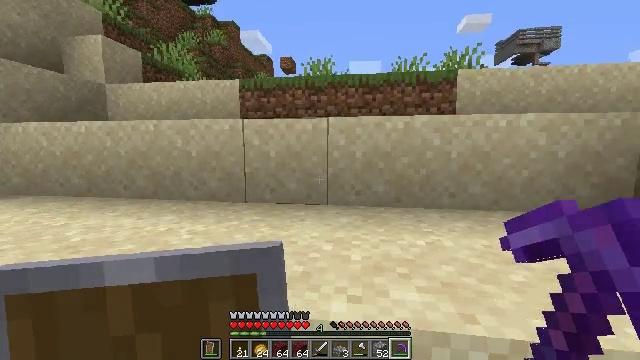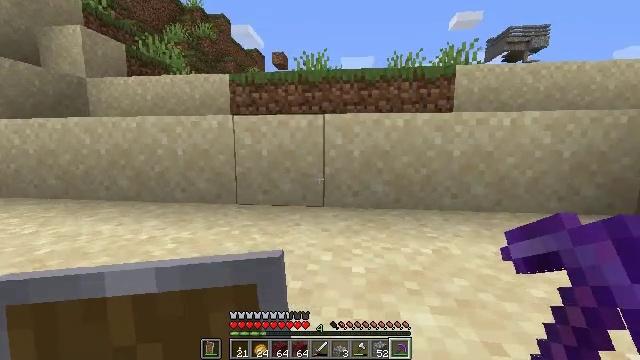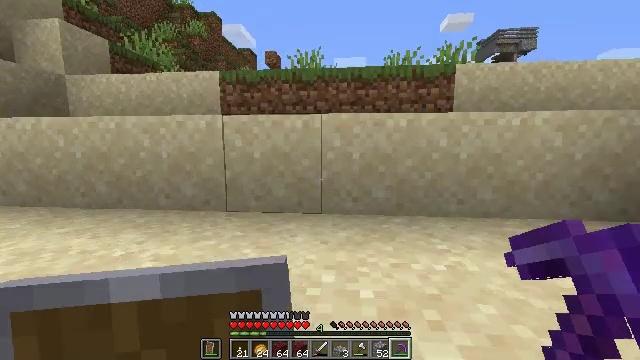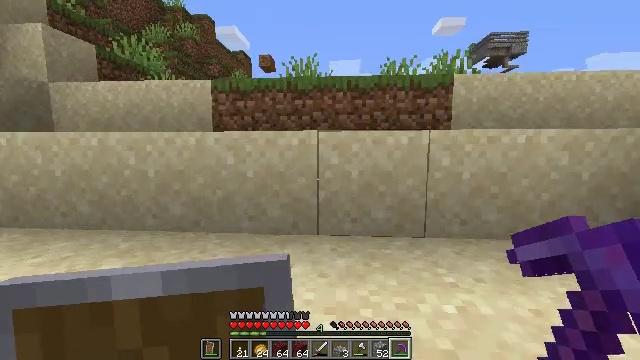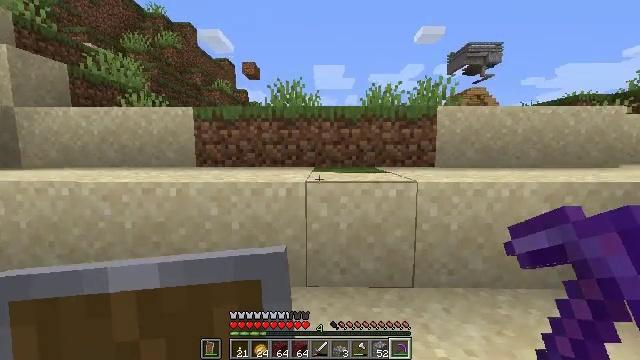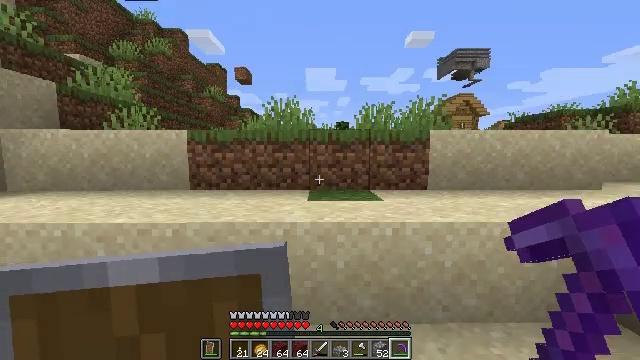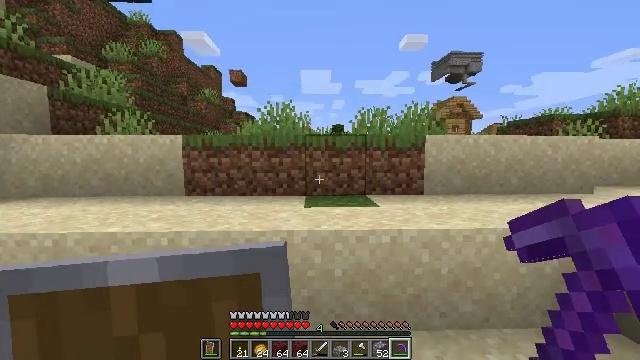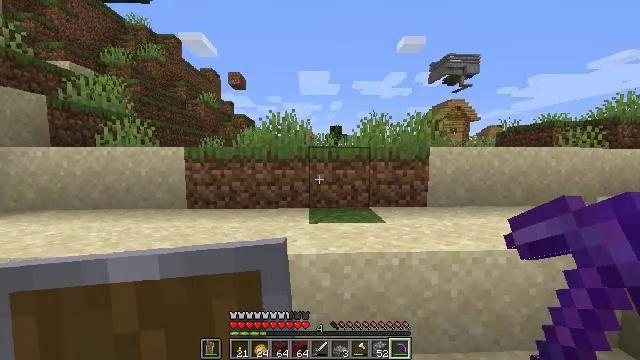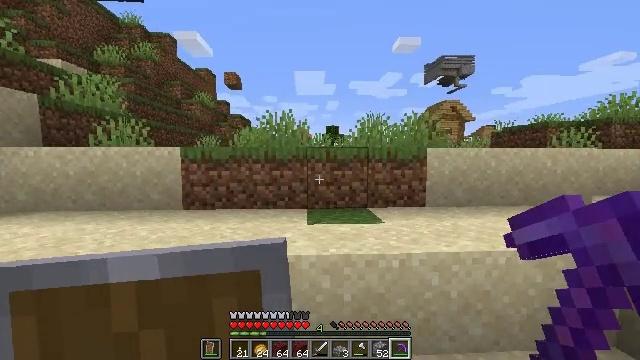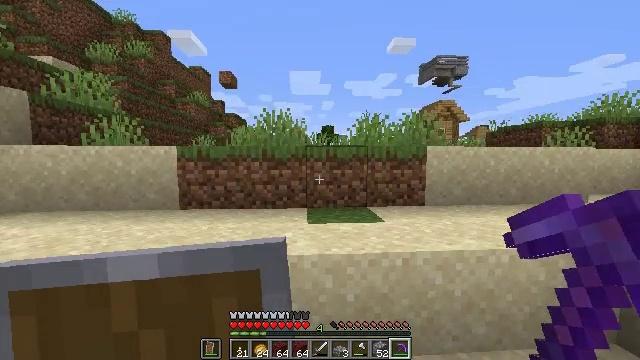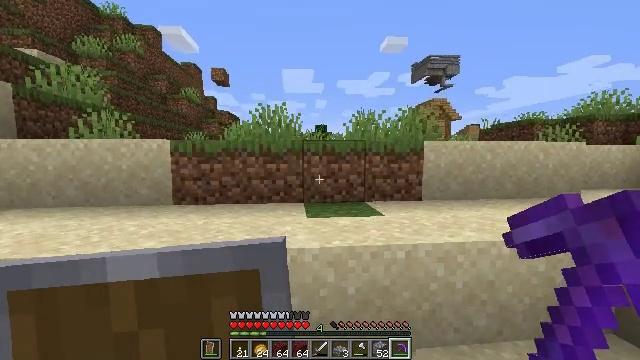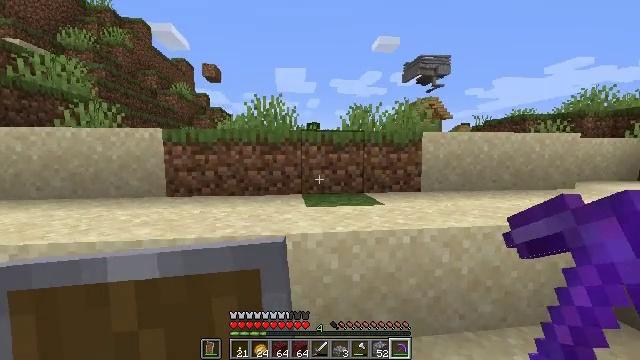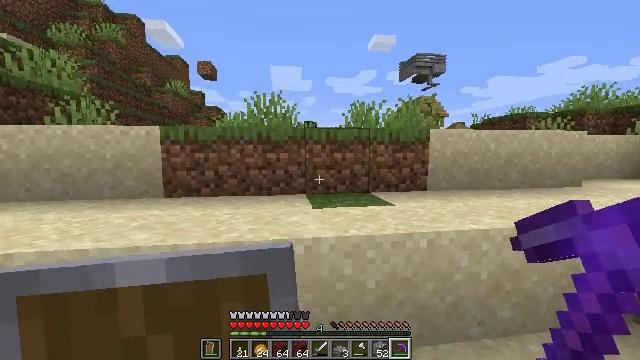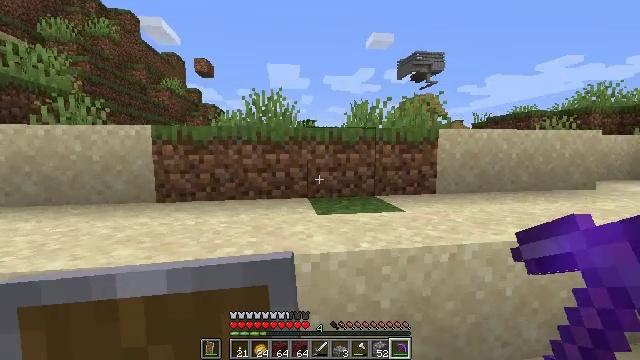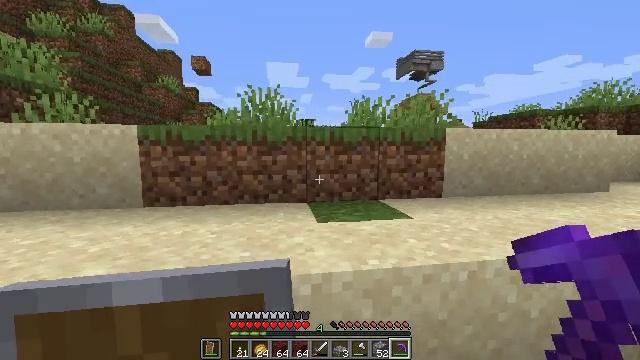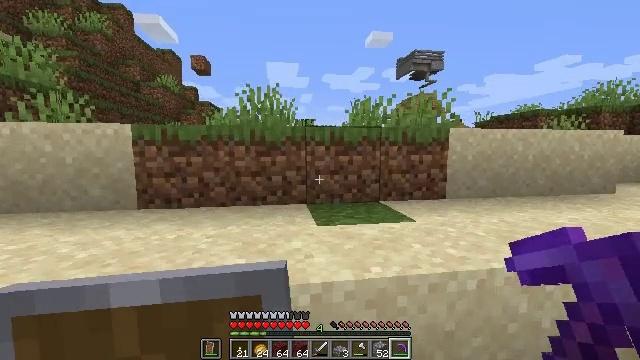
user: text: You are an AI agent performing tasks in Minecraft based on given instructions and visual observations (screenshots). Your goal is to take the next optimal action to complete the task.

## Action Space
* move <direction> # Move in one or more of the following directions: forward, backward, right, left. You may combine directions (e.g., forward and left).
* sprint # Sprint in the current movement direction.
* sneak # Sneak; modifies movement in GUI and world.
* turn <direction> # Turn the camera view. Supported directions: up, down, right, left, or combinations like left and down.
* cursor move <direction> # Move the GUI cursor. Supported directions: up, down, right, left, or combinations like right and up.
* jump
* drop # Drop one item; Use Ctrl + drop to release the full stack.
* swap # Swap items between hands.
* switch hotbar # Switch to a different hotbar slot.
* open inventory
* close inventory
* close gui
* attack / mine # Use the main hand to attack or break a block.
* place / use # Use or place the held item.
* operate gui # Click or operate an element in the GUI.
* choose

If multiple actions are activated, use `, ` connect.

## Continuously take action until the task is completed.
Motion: motion action
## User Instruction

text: craft item air
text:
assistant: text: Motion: move forward, turn right
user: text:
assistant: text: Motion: move forward, turn right
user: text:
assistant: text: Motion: move forward, turn right, jump
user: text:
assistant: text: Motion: move forward and move left, turn right, jump
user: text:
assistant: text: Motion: move forward and move left, turn right, jump
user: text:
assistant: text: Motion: move forward and move left, turn right, jump
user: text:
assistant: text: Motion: move forward and move left, jump
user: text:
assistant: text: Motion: move forward and move left
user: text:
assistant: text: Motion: move forward and move left, turn right
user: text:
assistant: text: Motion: move forward and move left, turn right
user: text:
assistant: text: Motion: move forward, turn right
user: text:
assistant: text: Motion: move forward
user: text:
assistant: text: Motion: move forward
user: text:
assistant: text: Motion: move forward
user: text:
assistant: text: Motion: move forward
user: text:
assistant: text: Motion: move forward
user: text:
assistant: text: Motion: move forward, jump
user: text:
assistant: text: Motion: move forward, jump
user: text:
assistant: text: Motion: move forward, jump
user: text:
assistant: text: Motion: move forward, jump
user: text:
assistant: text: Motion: move forward, turn left and down
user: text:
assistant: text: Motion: move forward, turn left and down
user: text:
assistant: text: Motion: move forward, turn left
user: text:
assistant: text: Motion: move forward, turn left
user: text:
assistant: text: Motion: move forward, turn left
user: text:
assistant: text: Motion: move forward, turn left, jump
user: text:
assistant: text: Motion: move forward, turn left, jump
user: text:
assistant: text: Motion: move forward, turn left, jump
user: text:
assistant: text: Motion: move forward, turn left, jump
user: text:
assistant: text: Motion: move forward